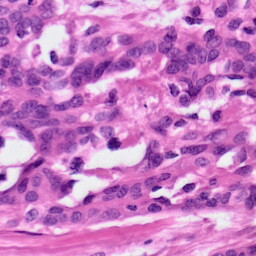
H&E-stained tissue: Ovarian